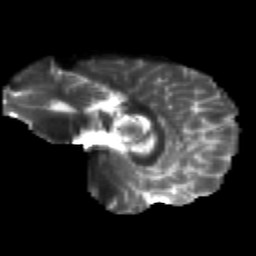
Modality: T2w
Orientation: sagittal
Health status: healthy
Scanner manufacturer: siemens
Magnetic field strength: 3 T
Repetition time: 12 s
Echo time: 0.092 s